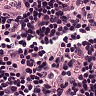
Metastatic tissue present: no